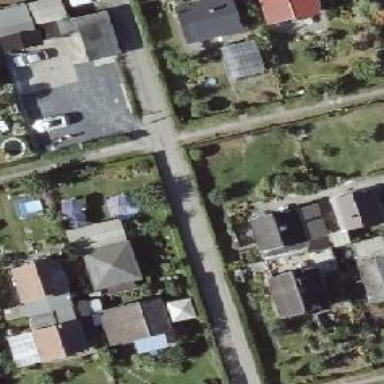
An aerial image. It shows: Footway made of concrete plates.